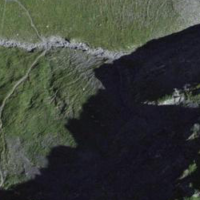
EUNIS habitat code: 26
Species observed at this site:
Saxifraga aizoides